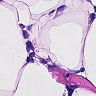
Metastatic tissue present: no